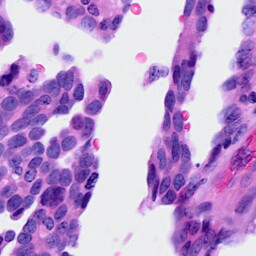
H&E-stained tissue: Ovarian